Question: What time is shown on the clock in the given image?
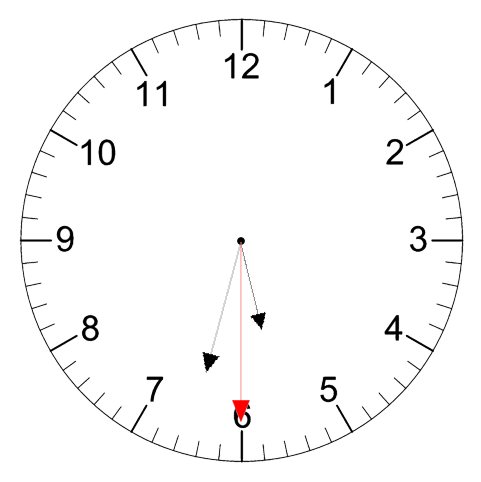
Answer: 05:32:30